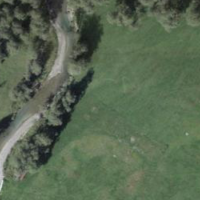
EUNIS habitat code: 32
Species observed at this site:
Pachyta quadrimaculata